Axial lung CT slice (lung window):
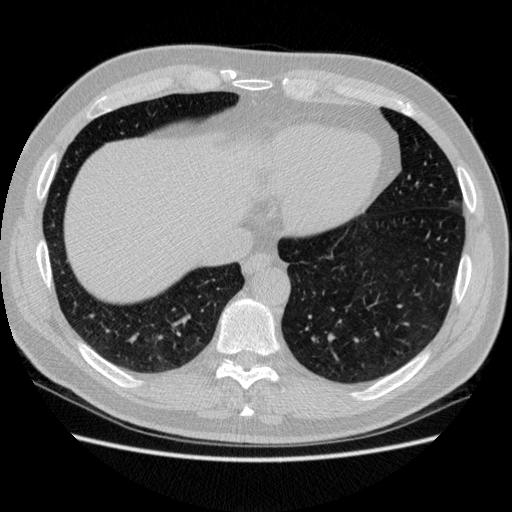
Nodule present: no